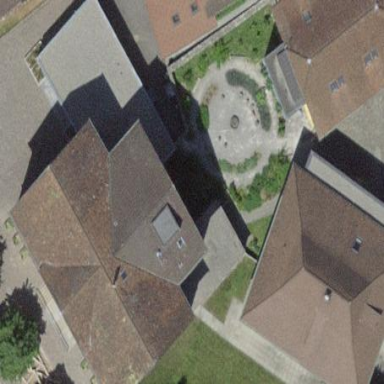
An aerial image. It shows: School building.